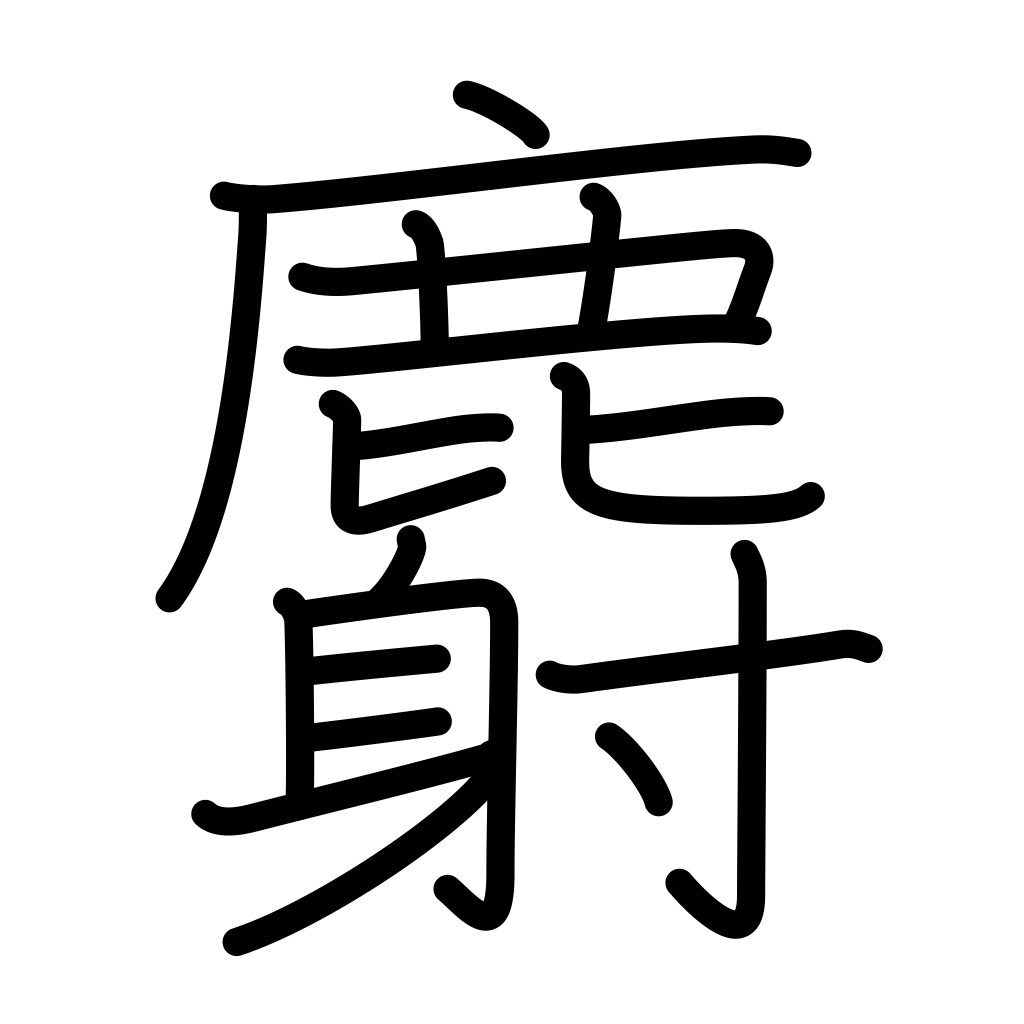
Meaning: musk deer